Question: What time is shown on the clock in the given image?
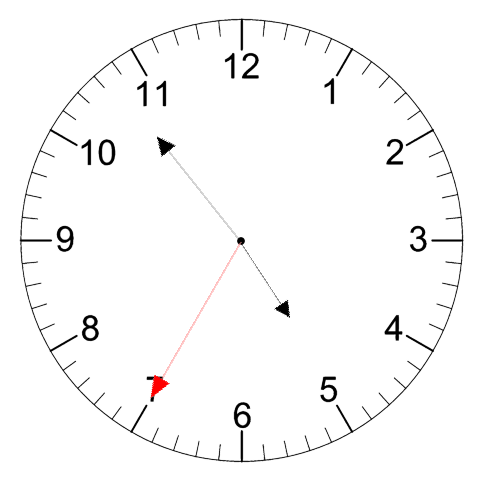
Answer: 04:53:35